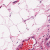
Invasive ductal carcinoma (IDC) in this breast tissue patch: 0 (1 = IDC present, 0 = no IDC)